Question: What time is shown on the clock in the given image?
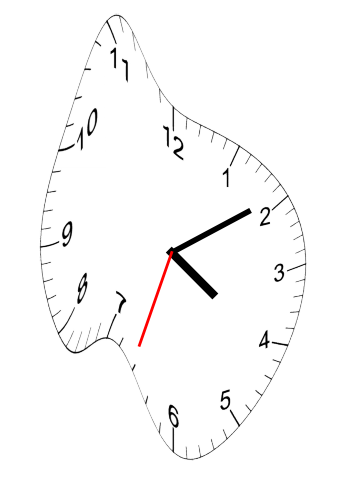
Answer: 04:09:33